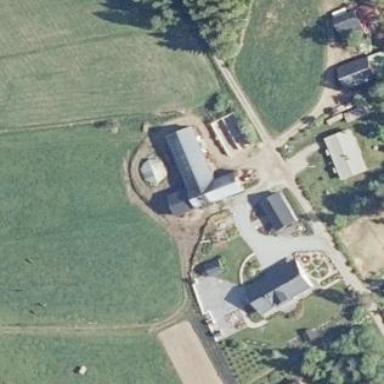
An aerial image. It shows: Farmyard area.